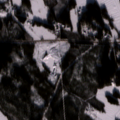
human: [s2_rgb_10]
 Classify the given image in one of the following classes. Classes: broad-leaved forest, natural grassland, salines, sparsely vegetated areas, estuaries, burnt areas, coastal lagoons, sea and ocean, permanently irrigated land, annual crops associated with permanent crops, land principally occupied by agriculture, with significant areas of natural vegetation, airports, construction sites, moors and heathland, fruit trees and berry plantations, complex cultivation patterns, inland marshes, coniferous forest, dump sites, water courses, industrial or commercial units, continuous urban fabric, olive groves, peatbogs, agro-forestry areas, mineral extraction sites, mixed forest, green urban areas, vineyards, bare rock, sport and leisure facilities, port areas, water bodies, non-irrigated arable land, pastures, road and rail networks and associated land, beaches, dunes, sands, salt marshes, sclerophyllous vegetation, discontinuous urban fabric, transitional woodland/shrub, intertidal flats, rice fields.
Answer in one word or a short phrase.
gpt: non-irrigated arable land, land principally occupied by agriculture, with significant areas of natural vegetation, coniferous forest, mixed forest